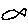
Label: fish